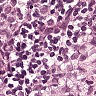
Metastatic tissue present: yes